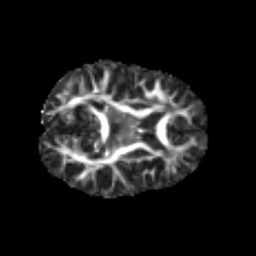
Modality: FA
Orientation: axial
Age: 6
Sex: male
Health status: healthy